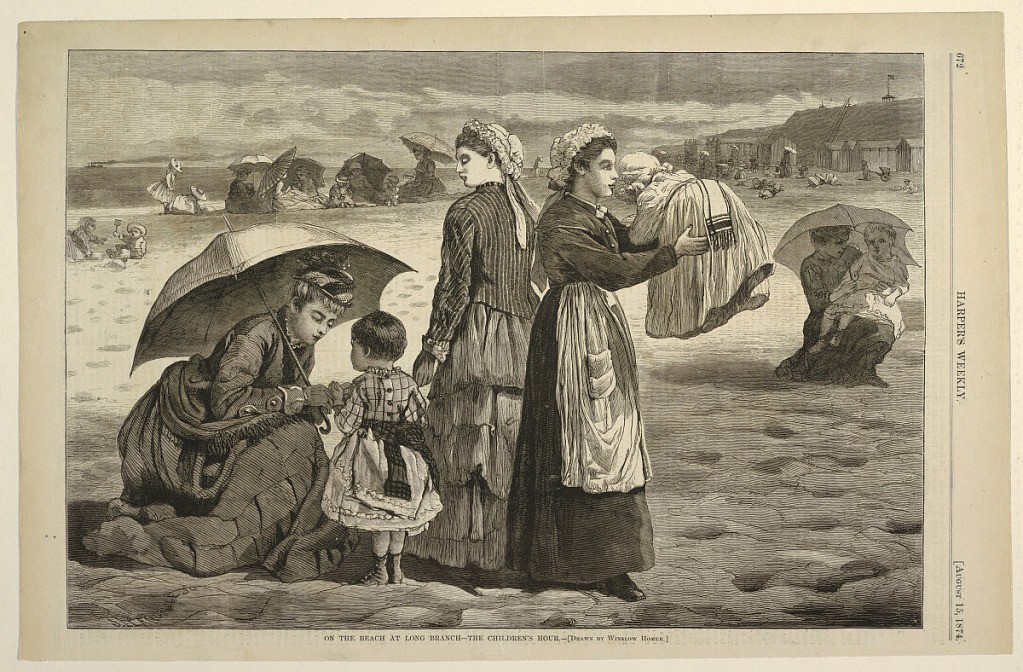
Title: On the Beach at Long Branch – The Children's Hour
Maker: Winslow Homer, American, 1836–1910
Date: August 15, 1874
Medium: Wood engraving in black ink on paper
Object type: Print
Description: Nurses and children on the beach.  In the left foreground, a young mother appears to be saying goodbye to her children in order to join a group of women, seated in the background.  The children are being left under the supervision of the nanny and maid.